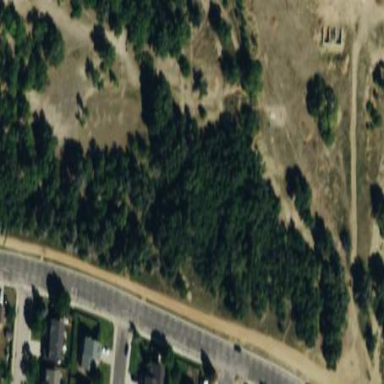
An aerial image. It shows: Recreation ground designated for playing disc golf.